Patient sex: M
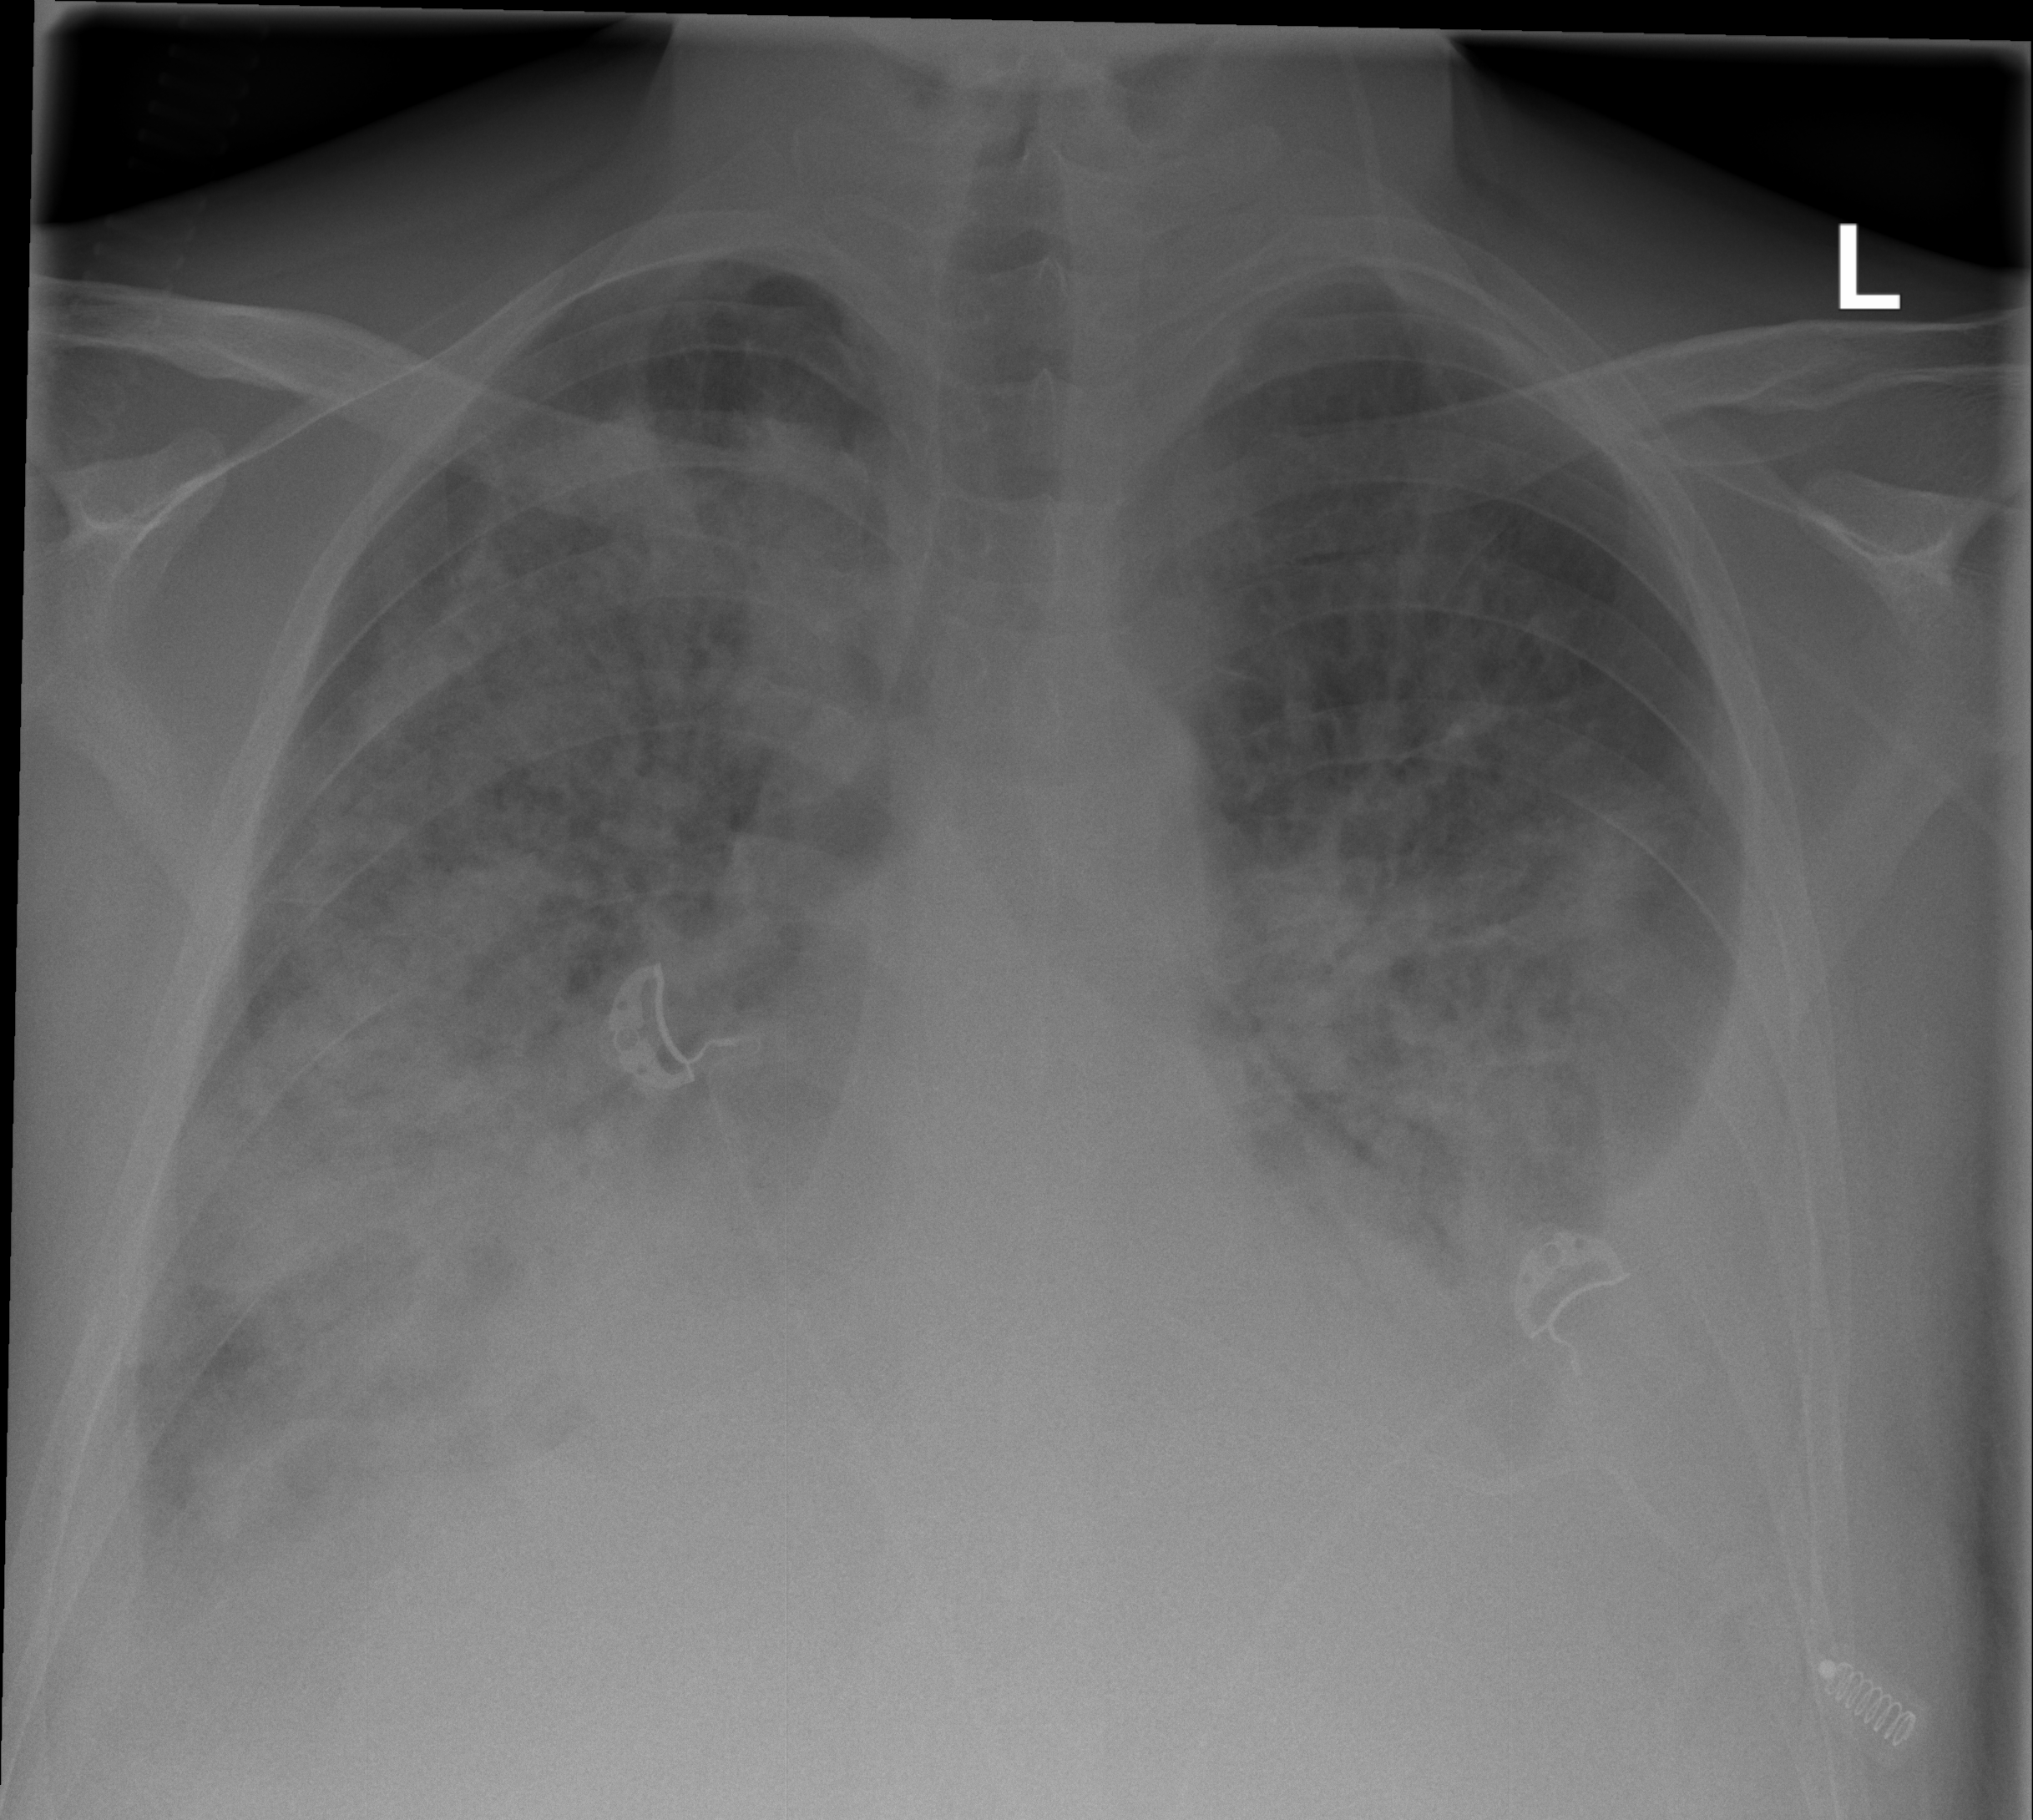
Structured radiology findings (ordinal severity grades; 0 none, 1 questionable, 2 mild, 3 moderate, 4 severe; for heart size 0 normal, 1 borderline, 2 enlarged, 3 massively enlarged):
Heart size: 1
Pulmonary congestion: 2
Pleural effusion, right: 3
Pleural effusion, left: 3
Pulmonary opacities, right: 4
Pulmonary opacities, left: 3
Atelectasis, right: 3
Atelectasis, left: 3